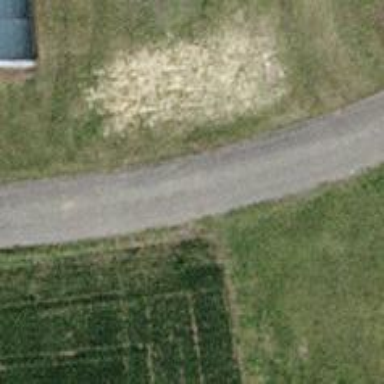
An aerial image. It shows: Unclassified road with asphalt surface.